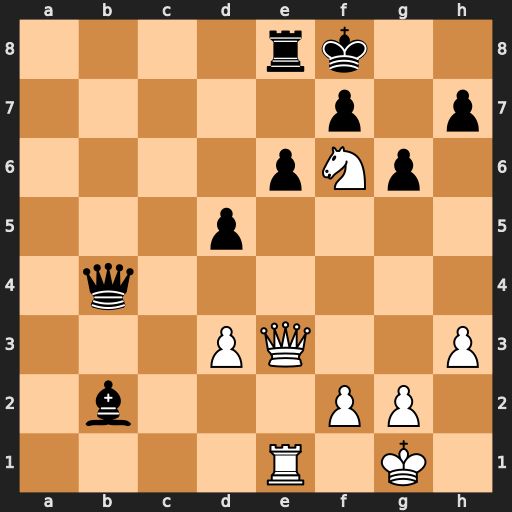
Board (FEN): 4rk2/5p1p/4pNp1/3p4/1q6/3PQ2P/1b3PP1/4R1K1
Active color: w
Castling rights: -
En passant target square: -
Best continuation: Qh6+ Ke7 Nxd5+ Kd7 Nxb4